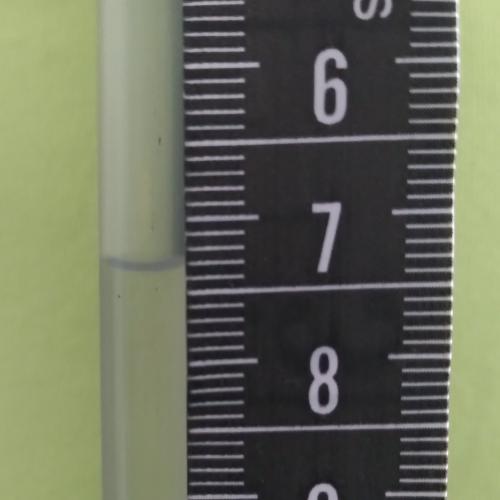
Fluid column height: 7.3 cm